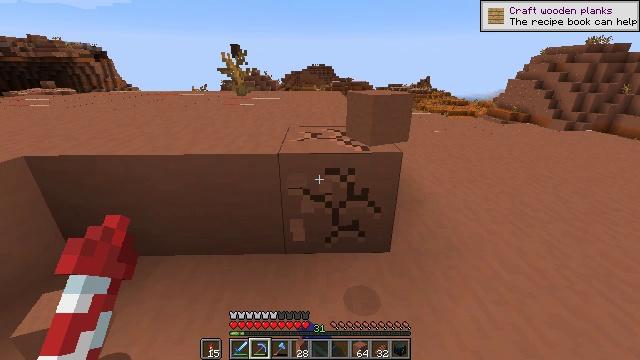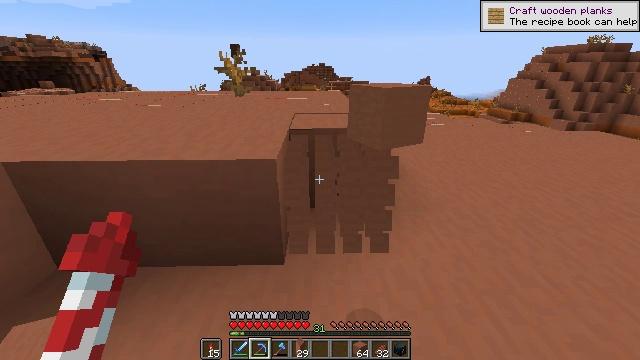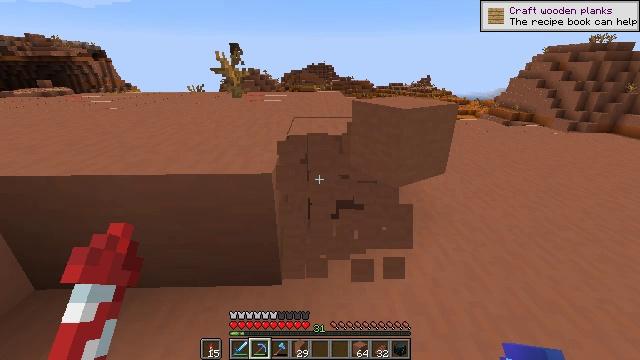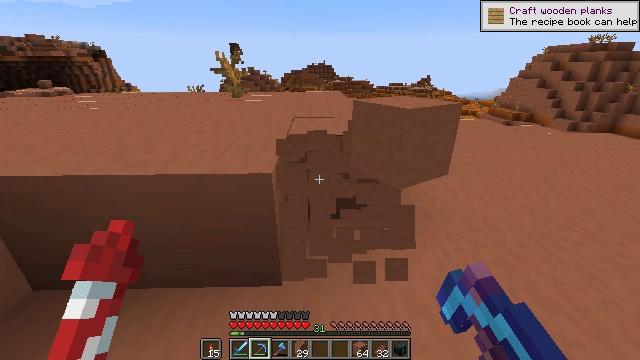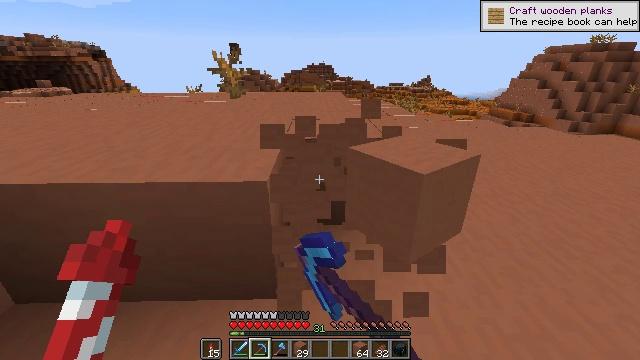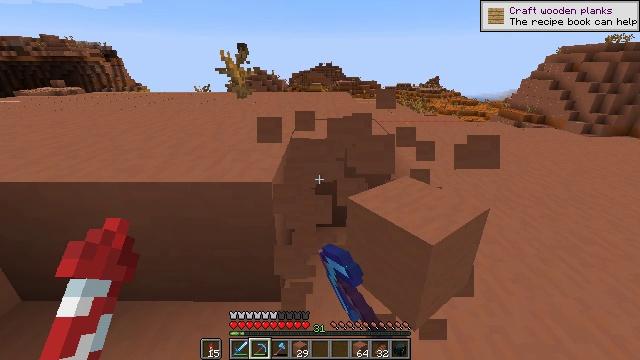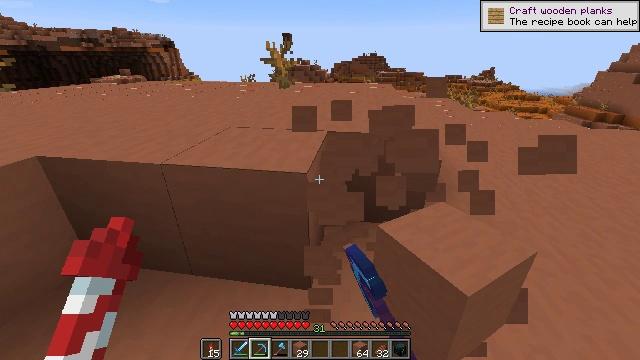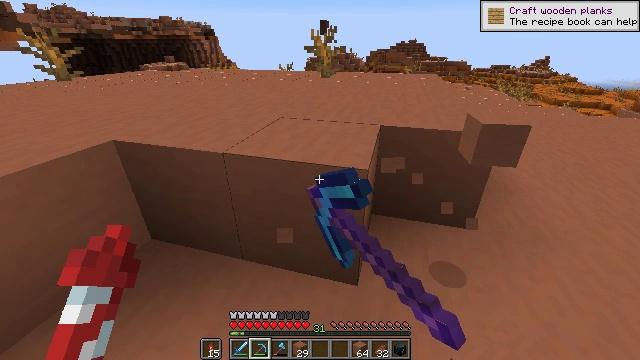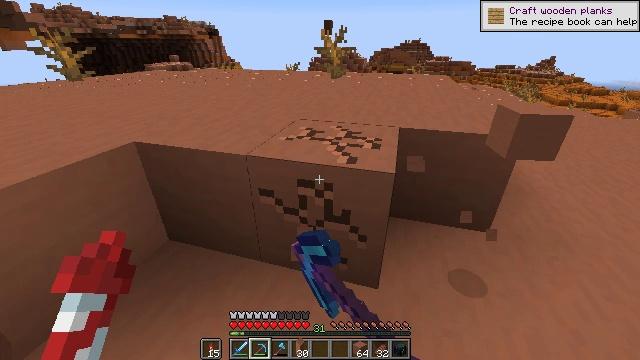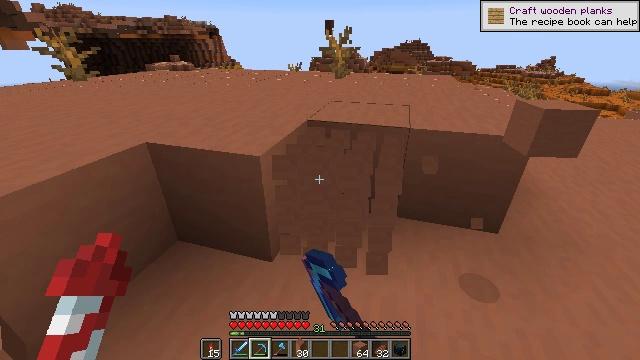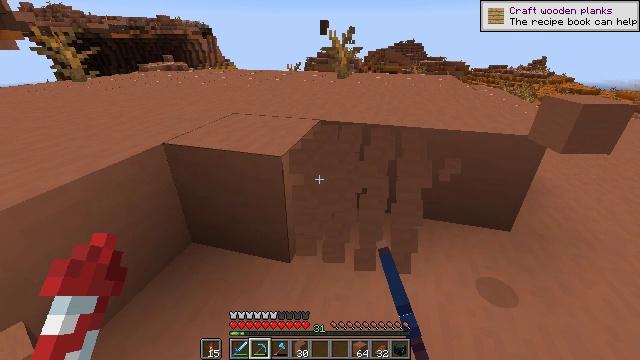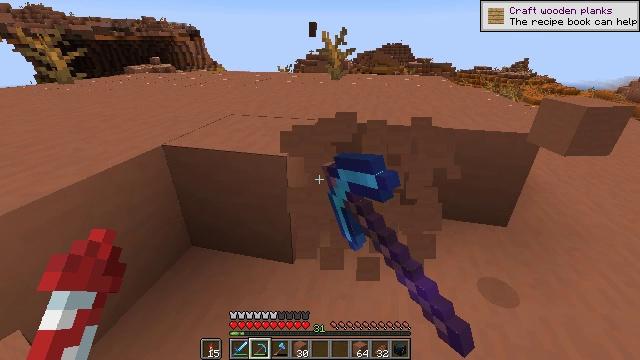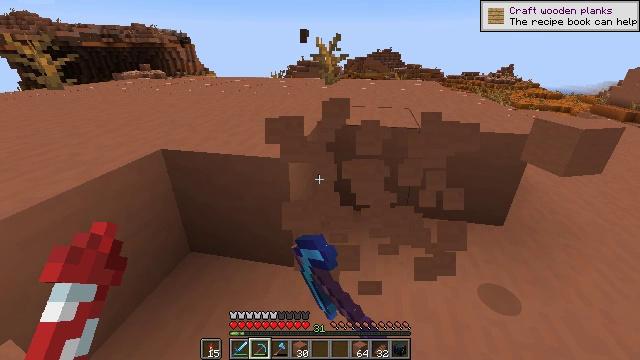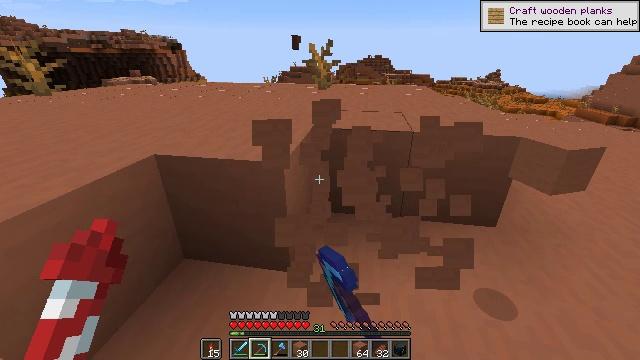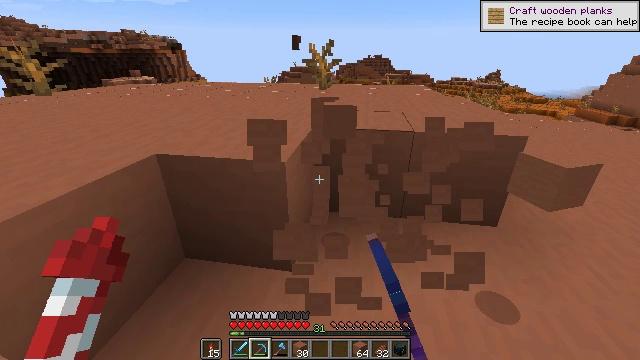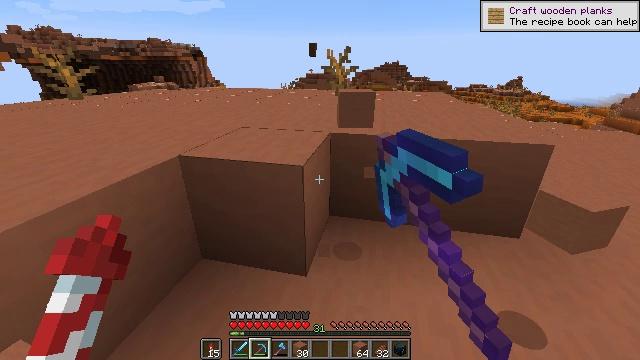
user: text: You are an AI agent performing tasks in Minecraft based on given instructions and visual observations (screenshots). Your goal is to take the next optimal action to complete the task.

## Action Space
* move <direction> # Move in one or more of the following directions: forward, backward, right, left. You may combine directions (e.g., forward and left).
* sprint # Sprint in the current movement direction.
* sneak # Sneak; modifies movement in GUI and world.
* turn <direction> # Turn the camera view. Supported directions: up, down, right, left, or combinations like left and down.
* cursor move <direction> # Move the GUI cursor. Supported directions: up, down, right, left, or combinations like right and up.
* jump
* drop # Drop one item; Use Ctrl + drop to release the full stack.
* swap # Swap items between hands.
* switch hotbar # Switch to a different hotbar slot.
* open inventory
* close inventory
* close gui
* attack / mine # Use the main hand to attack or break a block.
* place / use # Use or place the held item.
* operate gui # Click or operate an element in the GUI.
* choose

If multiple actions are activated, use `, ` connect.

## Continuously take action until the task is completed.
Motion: motion action
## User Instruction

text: Dig up the terracotta.
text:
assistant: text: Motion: move forward, attack / mine
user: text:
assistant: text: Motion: move forward, attack / mine
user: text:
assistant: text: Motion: attack / mine
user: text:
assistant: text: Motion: attack / mine
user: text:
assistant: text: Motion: turn left, attack / mine
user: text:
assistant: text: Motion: move left, turn left and down, attack / mine
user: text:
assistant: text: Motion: move left, turn left and down, attack / mine
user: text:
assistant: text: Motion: move left, attack / mine
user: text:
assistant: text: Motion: move left, attack / mine
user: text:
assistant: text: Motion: turn right, attack / mine
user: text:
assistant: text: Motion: turn right, attack / mine
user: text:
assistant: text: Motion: turn right and up, attack / mine
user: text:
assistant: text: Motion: turn right and up, attack / mine
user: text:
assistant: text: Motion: attack / mine
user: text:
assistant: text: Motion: move left, turn left and up, attack / mine
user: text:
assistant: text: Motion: move left, turn left, attack / mine
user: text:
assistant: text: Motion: move left, attack / mine
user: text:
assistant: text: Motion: attack / mine
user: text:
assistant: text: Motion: turn right, attack / mine
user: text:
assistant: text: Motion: turn right, attack / mine
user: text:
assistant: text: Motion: move forward, turn right, attack / mine
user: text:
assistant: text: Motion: move forward, turn right, attack / mine
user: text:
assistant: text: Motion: move forward, attack / mine
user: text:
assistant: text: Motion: move forward, attack / mine
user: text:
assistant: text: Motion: attack / mine
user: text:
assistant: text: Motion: attack / mine
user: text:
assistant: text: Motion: move right, attack / mine
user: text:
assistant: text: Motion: move right, attack / mine
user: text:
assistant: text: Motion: move right, turn right, attack / mine
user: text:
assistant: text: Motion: move right, turn right and down, attack / mine